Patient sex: M
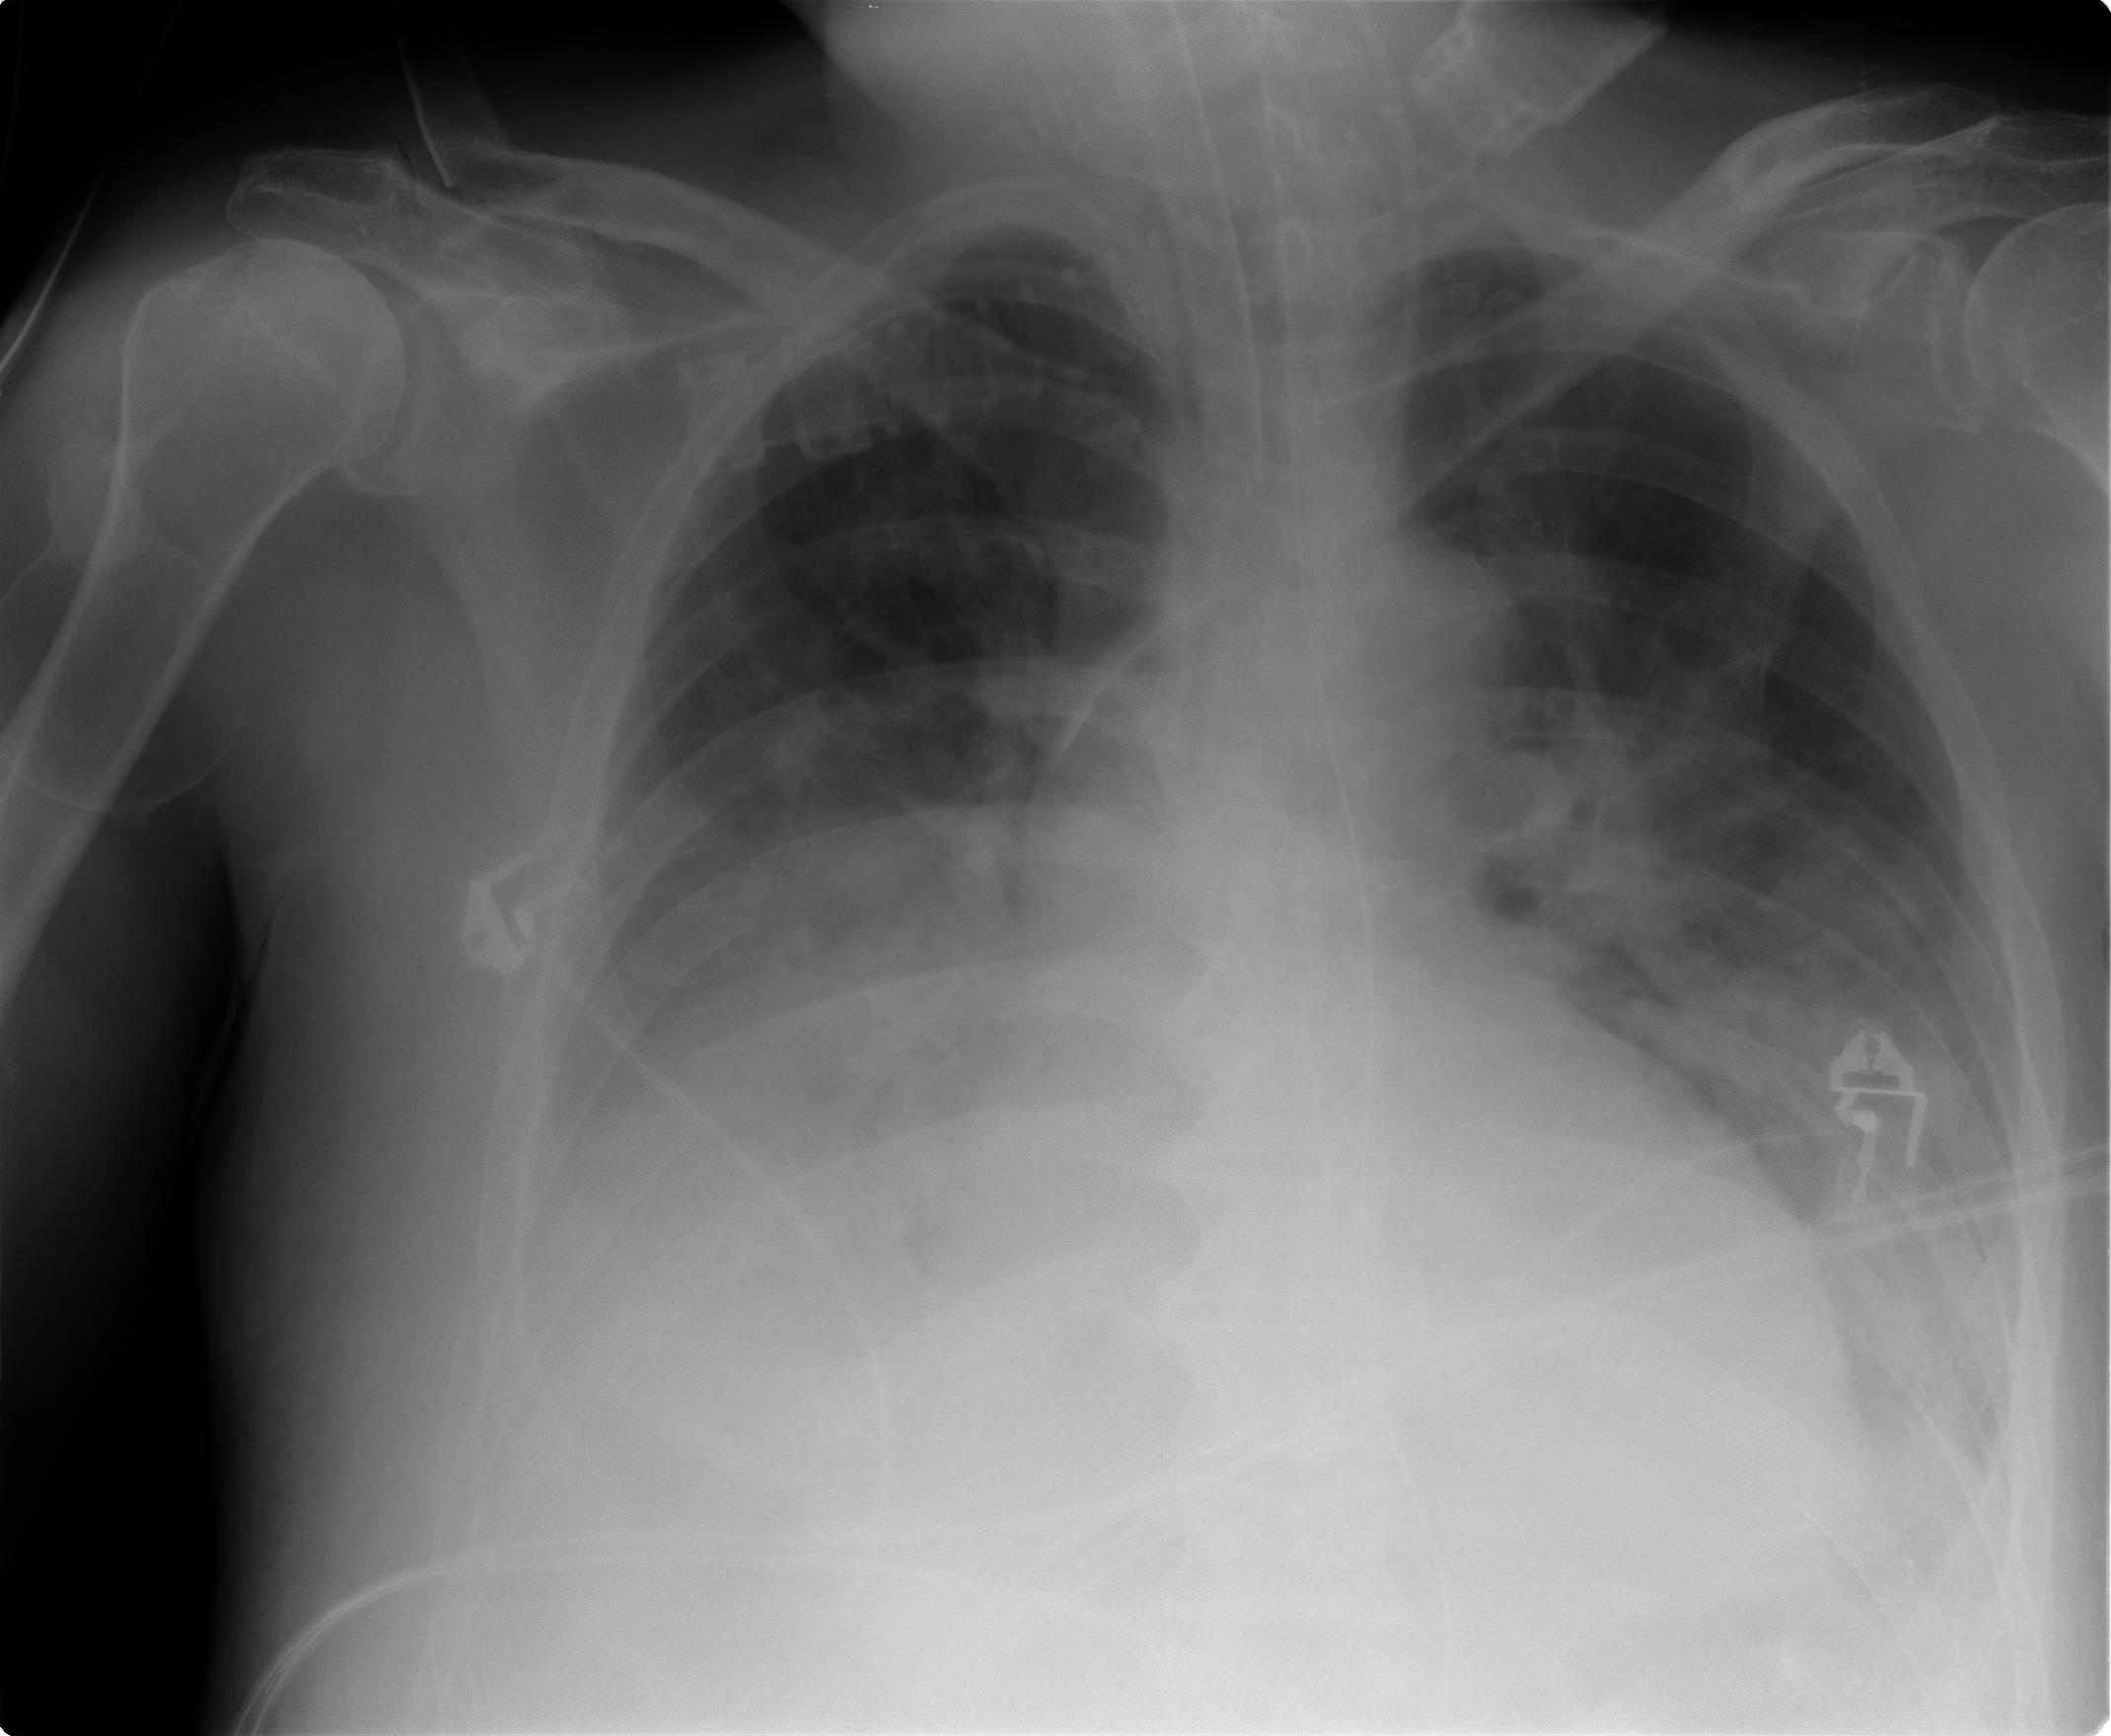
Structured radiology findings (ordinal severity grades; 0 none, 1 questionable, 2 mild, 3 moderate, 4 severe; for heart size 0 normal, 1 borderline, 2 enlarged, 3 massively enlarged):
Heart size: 0
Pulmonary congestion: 0
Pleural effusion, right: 3
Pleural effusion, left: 1
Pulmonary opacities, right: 3
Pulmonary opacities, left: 3
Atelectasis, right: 2
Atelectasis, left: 2